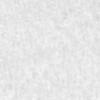
Label: no_change